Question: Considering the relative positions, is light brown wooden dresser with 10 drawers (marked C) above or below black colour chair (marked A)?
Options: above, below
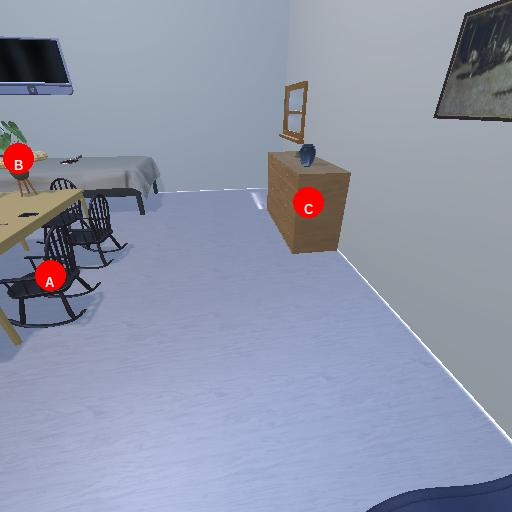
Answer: above